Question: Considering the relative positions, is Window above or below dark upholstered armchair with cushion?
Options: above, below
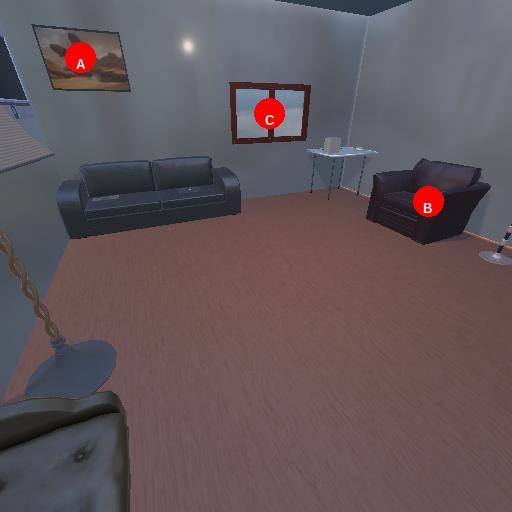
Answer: above